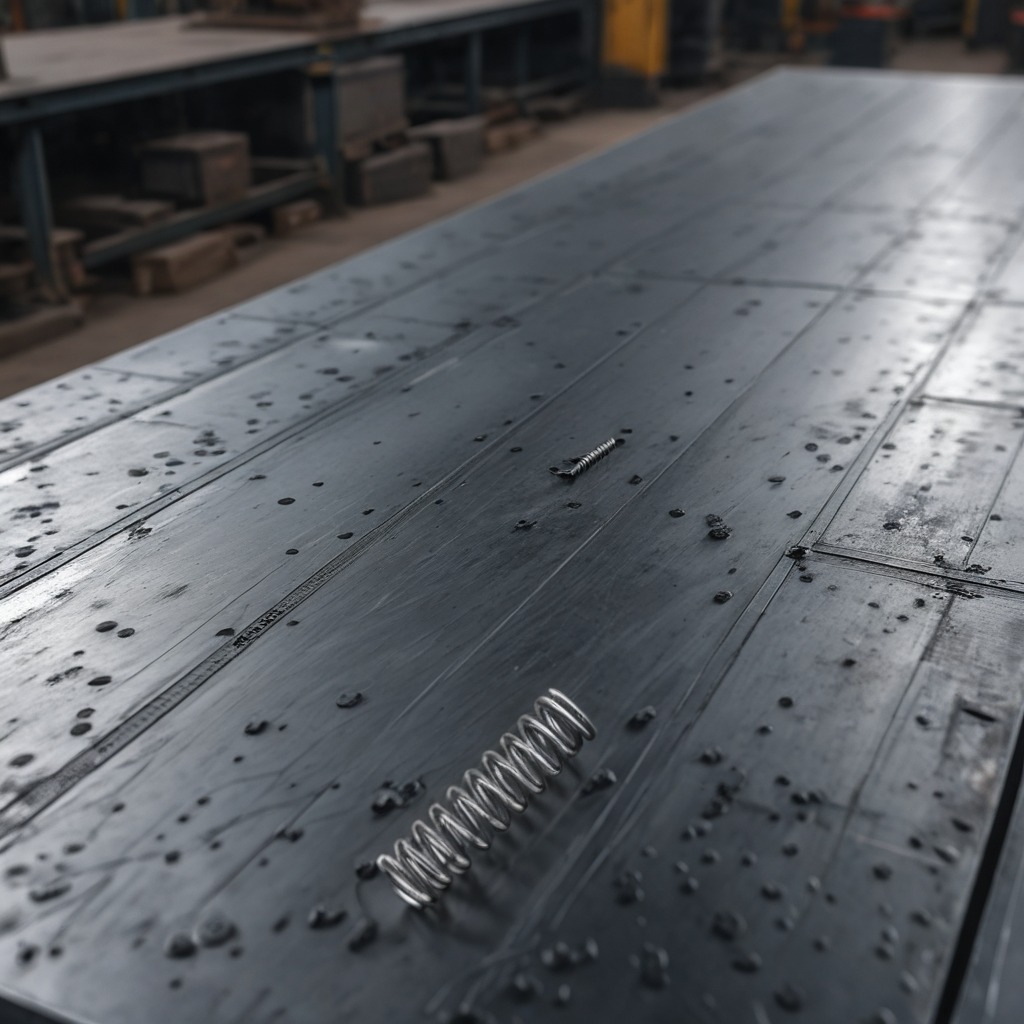
A coiled metal spring is lying on the cold steel table in a mining workshop.